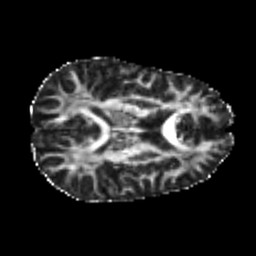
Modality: FA
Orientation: axial
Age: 22
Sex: male
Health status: healthy
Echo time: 0.074 s